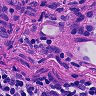
Metastatic tissue present: no